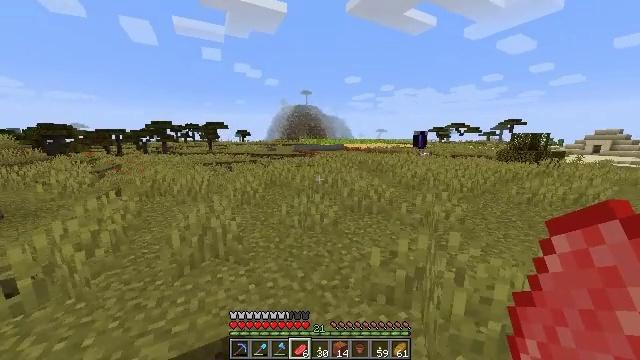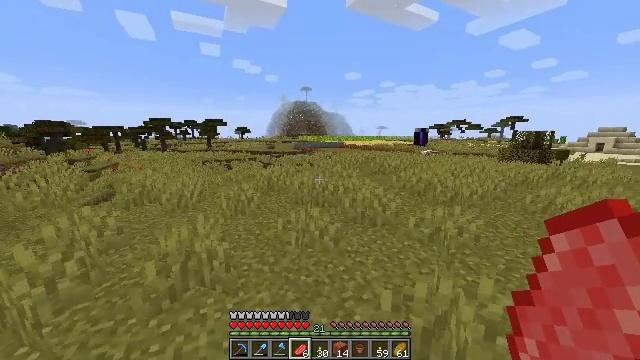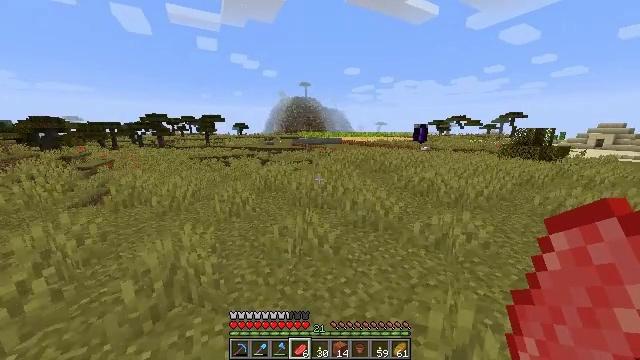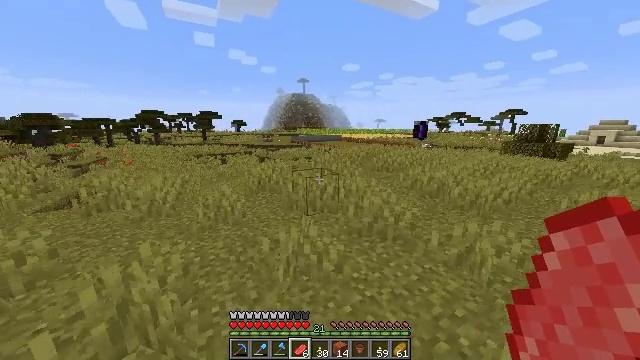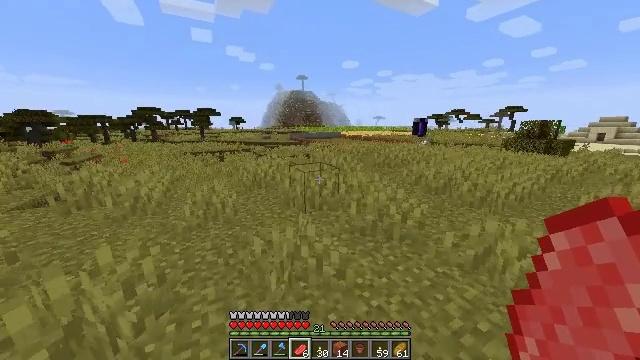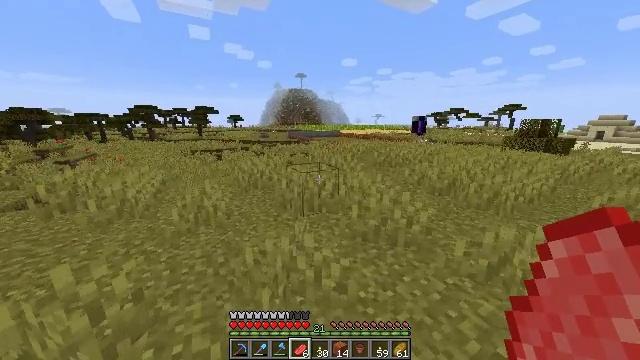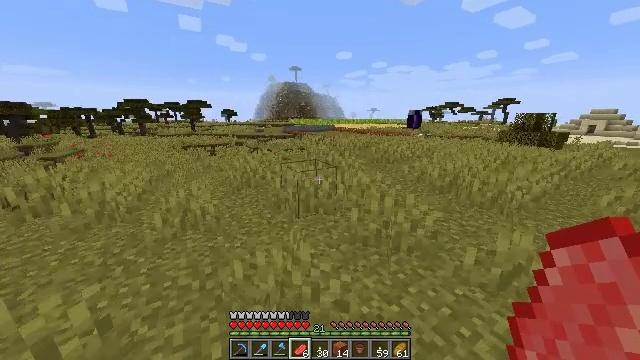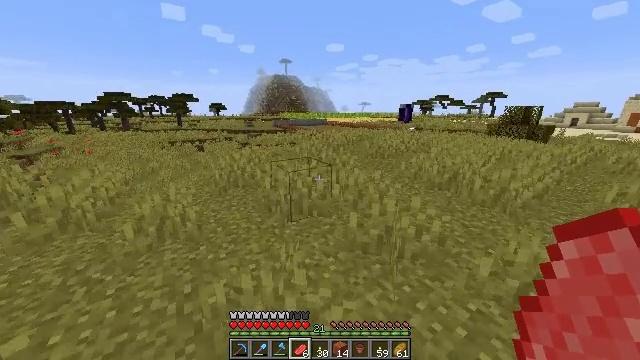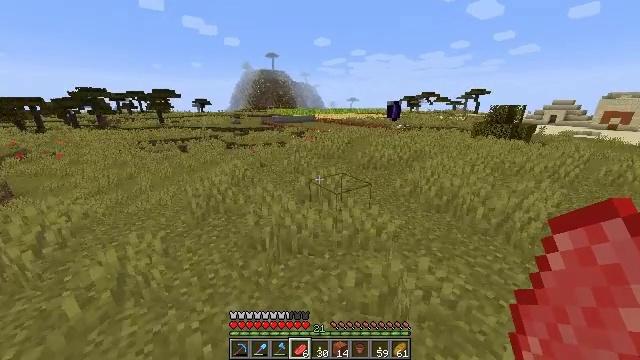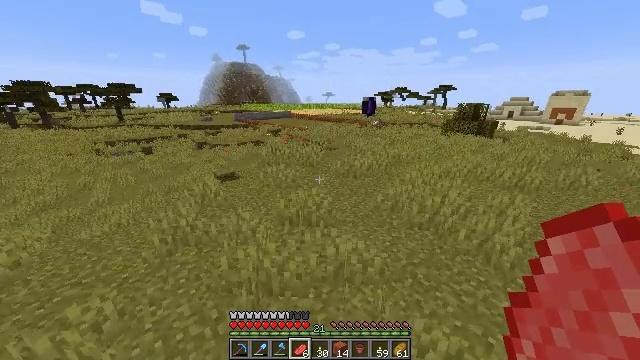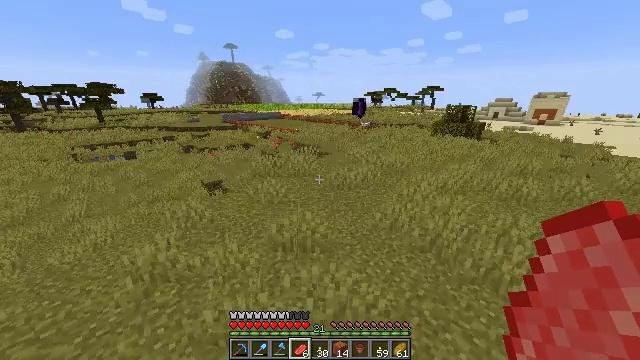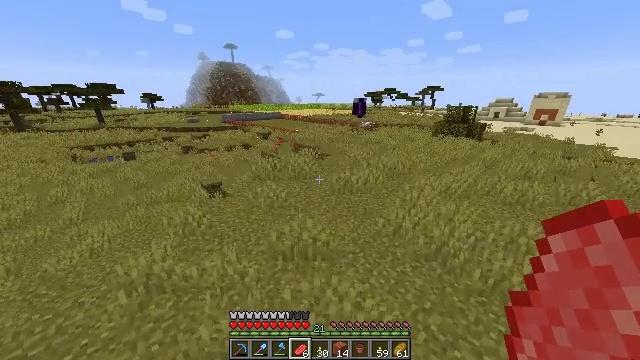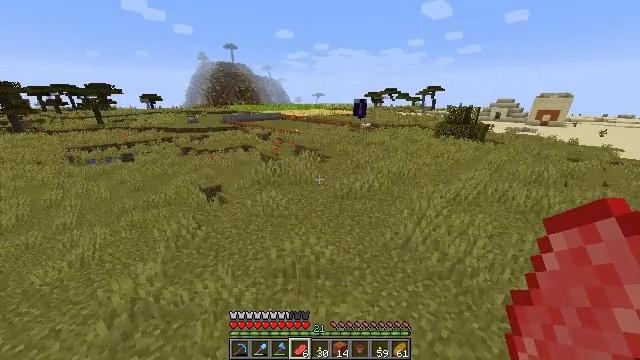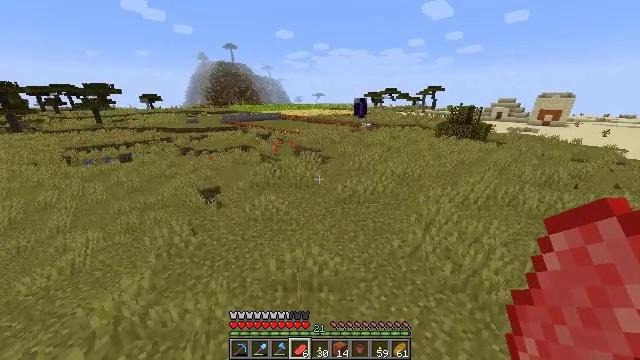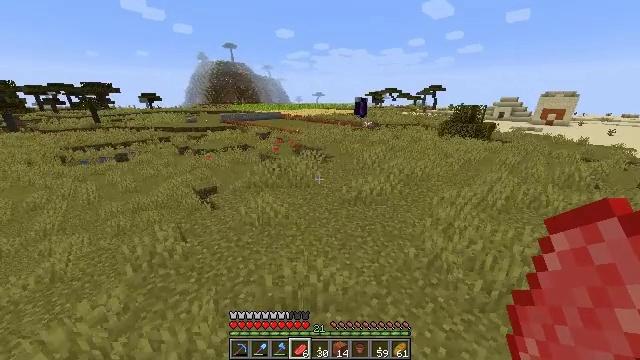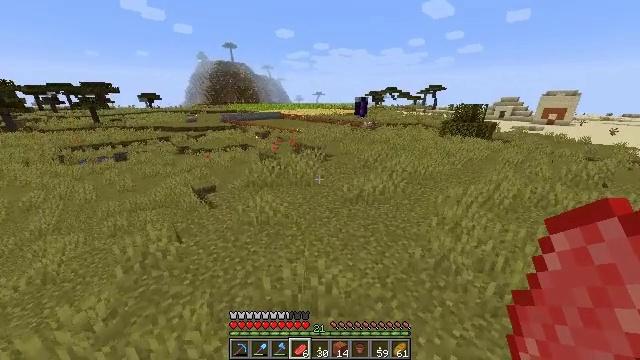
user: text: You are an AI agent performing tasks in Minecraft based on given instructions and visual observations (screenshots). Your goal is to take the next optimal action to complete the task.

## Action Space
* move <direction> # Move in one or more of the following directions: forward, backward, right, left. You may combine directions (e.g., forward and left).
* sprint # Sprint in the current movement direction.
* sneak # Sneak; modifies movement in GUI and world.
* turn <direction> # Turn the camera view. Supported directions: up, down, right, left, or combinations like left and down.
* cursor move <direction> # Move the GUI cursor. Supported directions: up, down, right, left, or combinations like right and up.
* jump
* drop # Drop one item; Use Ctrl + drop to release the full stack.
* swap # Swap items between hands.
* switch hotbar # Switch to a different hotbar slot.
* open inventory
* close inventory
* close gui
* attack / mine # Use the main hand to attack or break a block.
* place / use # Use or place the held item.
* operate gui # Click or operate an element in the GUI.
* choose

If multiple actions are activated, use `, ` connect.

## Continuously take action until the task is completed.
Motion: motion action
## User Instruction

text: Gather the acacia fence.
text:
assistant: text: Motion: move forward, sprint, jump
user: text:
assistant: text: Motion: move forward, sprint, turn down, jump
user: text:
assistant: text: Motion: move forward, sprint, jump
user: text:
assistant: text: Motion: move forward, sprint, jump
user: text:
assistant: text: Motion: move forward, sprint, jump
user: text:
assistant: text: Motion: move forward, sprint, turn right and down, jump
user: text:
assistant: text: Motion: move forward, sprint, turn right and down, jump
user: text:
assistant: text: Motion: move forward, sprint, turn right and down, jump
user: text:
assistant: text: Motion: move forward, sprint, turn right and down, jump
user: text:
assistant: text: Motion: move forward, sprint, turn right, jump
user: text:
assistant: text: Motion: move forward, sprint, jump
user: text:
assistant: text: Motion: move forward, sprint, jump
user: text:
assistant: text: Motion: move forward, sprint, jump
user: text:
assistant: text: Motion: move forward, sprint, jump
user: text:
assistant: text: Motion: move forward, sprint, jump
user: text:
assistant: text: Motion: move forward, sprint, jump
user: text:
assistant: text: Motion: move forward, sprint, jump
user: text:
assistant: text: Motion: move forward, sprint, jump
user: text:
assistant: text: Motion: move forward, sprint, jump
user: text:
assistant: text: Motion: move forward, sprint, jump
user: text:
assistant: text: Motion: move forward, sprint, jump
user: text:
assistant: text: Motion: move forward, sprint, turn left and up, jump
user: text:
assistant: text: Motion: move forward, sprint, turn left and up, jump
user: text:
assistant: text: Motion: move forward, sprint, turn up, jump
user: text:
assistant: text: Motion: move forward, sprint, jump
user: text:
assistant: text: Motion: move forward, sprint, jump
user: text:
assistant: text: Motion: move forward, sprint, jump
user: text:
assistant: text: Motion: move forward, sprint, turn down, jump
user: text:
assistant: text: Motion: move forward, sprint, turn right and down, jump
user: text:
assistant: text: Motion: move forward, sprint, turn right and down, jump